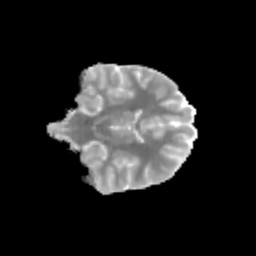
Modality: MD
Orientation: coronal
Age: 10
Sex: female
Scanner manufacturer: siemens
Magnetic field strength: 3 T
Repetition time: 3.8 s
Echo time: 0.07 s